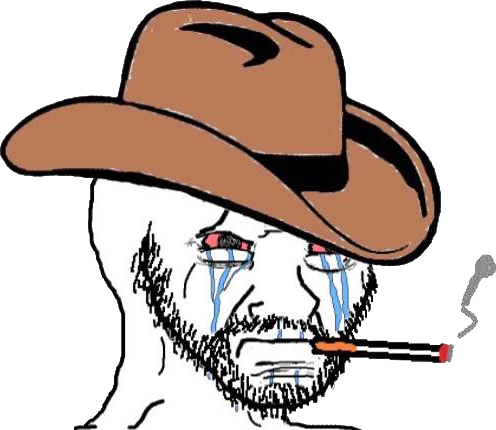
Label: 5_Crying_Wojak